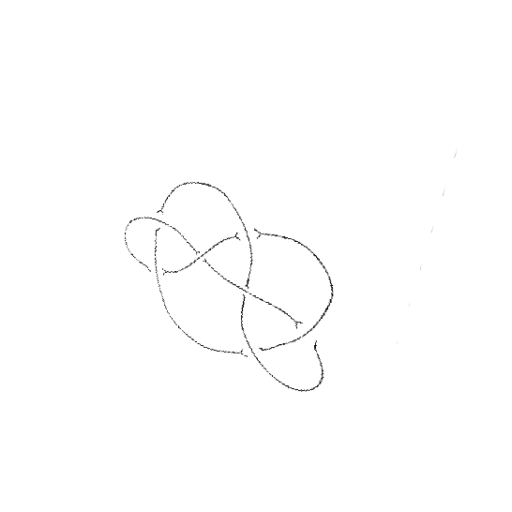
Crossing number: 7